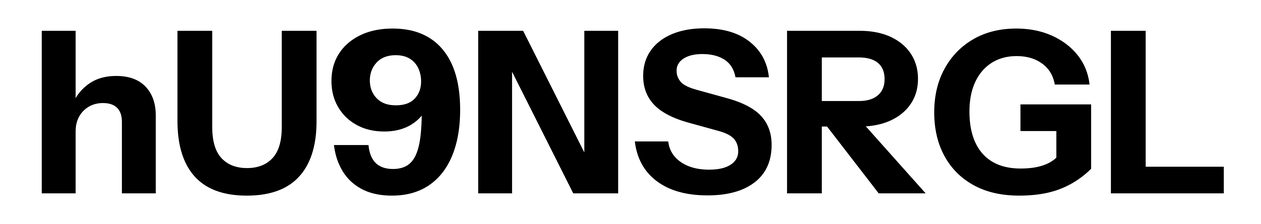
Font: InstrumentSans_Bold